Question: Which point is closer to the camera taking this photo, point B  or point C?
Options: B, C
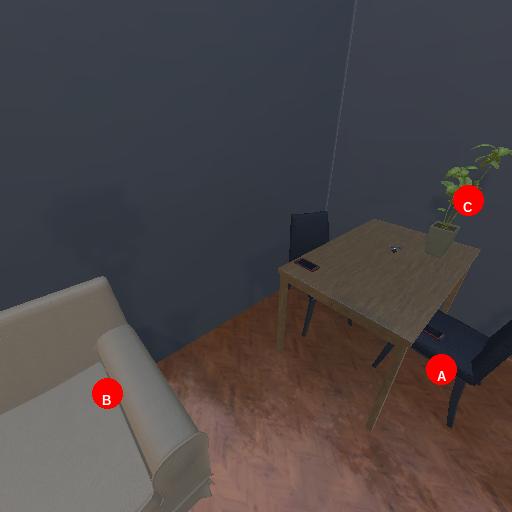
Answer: B